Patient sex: M
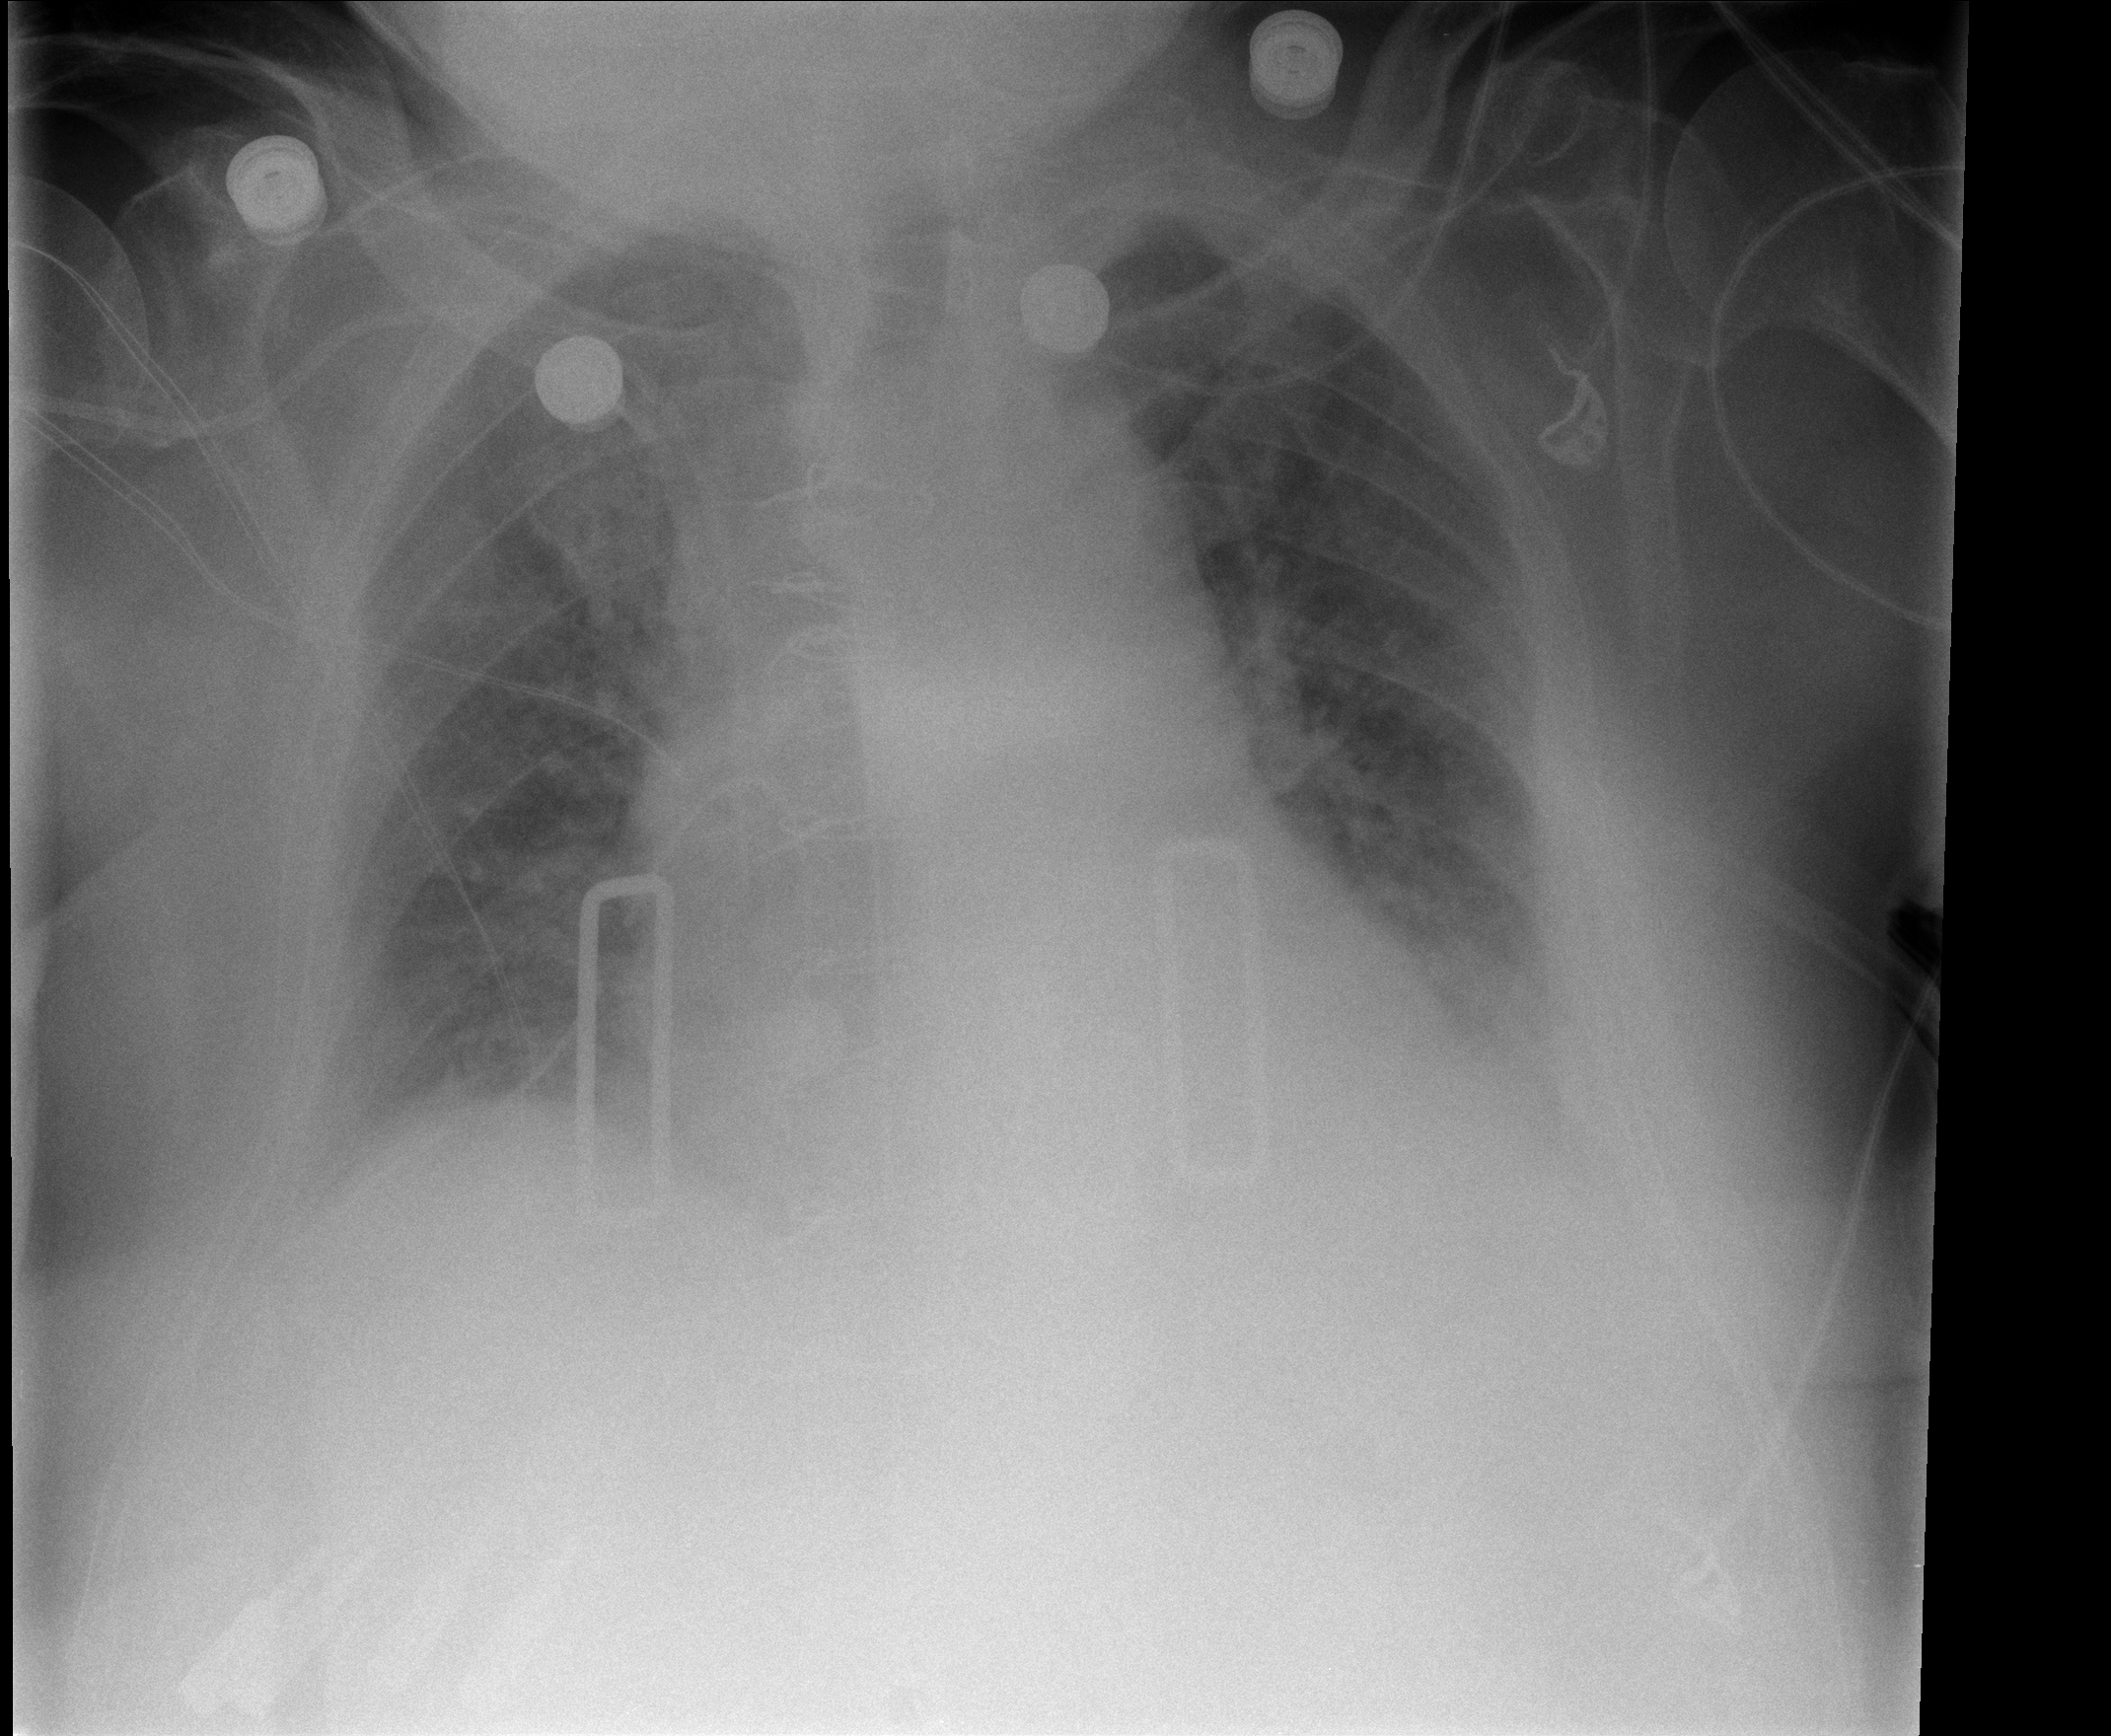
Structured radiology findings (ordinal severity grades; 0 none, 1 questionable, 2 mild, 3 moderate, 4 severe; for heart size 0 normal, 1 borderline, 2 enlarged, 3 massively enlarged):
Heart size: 2
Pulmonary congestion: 2
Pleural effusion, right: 1
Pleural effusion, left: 2
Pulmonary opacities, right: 2
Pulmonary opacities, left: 1
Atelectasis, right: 2
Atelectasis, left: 2